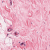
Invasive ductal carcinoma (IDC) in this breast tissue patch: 0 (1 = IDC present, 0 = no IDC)